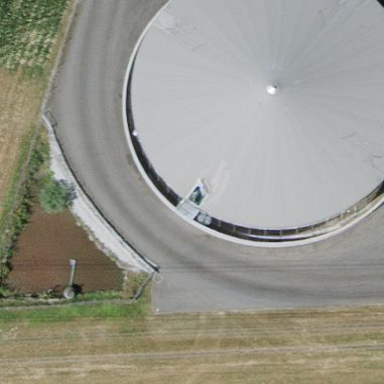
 man-made structure designed for storing gases."